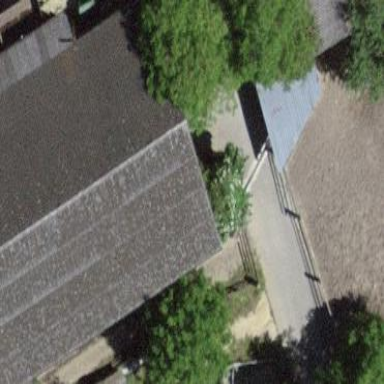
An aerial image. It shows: Garage building.